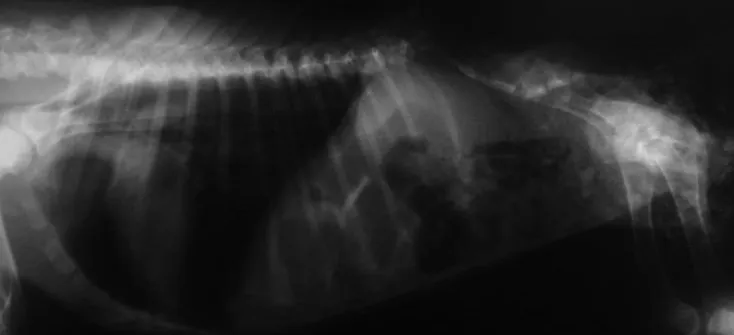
Lumbar vertebrae were absent, sacrum and pelvis were normal in the lateral radiograph.
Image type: radiology (x_ray)